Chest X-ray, PA view. Patient: 16 years old, sex M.
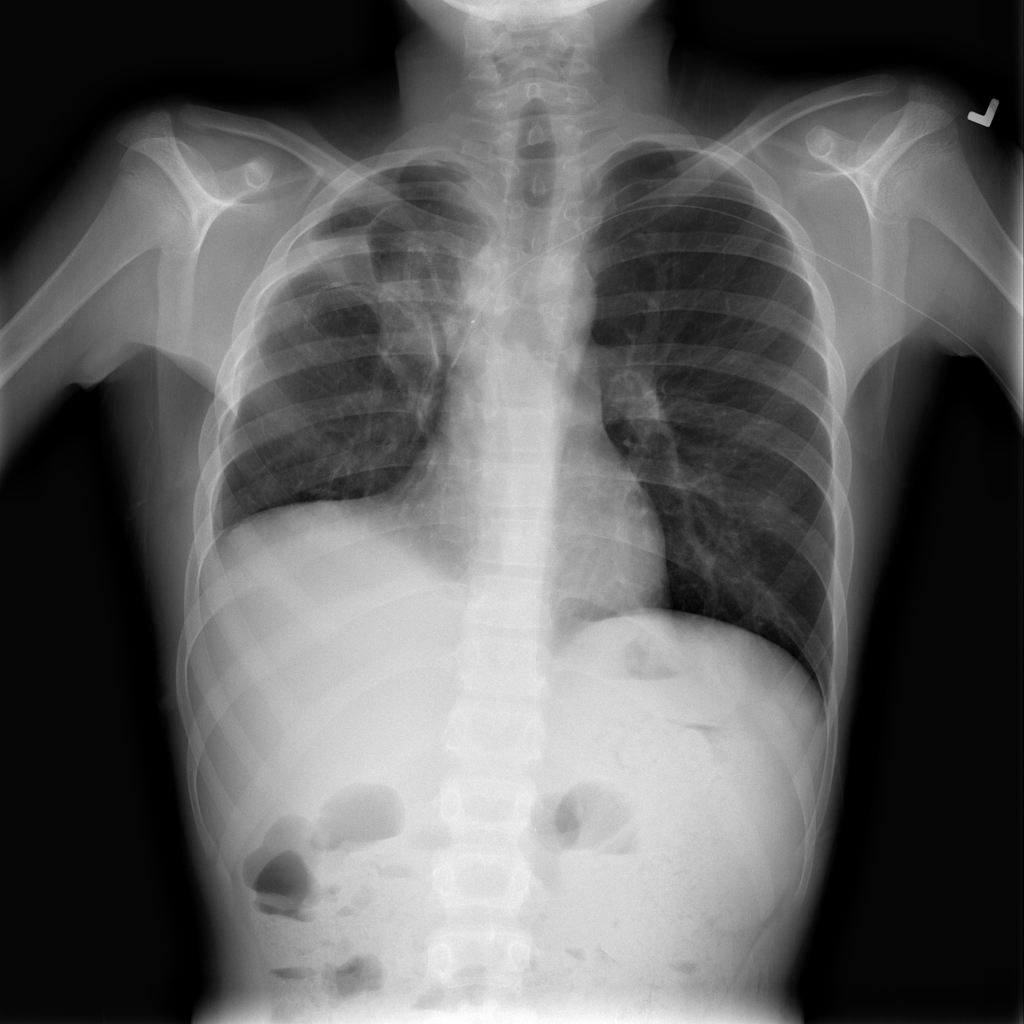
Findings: No Finding